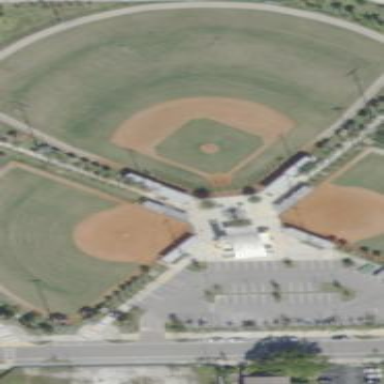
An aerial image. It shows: Baseball pitch for leisure land.